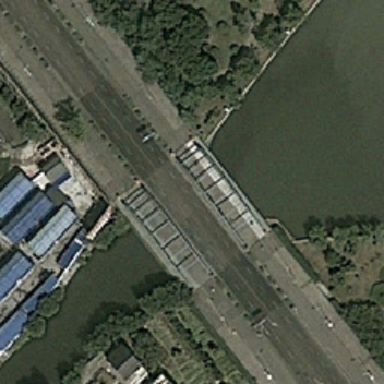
On one side of the bridge are blue houses and on the other side are trees .